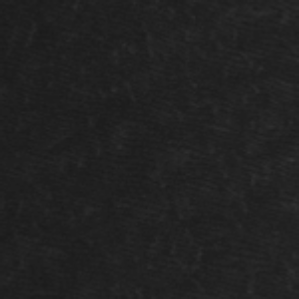
Label: frost